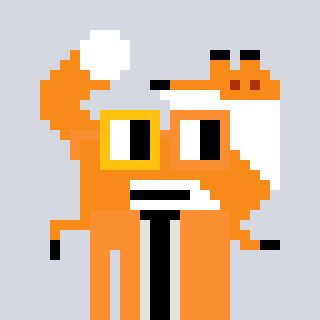
a pixel art character with square yellow and orange glasses, a fox-shaped head and a orange-colored body on a cool background